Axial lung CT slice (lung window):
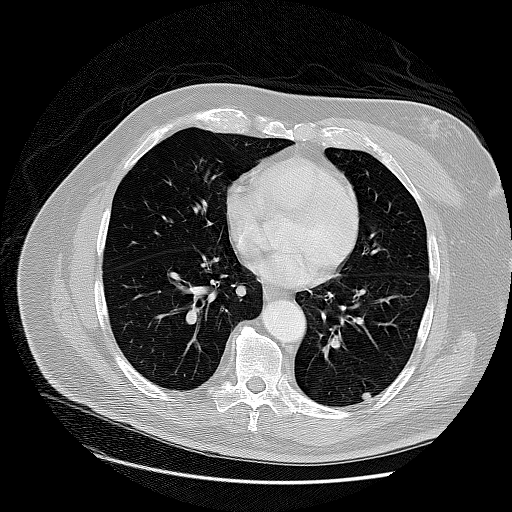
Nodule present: yes
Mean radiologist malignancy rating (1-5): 3.5